Question: I'm really confused about how this code works.
Suppose the Inputs for the list are [ C, B, A, exit].
On the first "for" statement, it will swap around the list positions 0 and 1, which are C and B.
This would lead to a new list with [B, C, A]
However, why is it that on the second set of "for" statements, it would swap around A and B instead of C and A? This can be seen in the photo where the output says that it will swap B and A. I'm so confused as to why it would do that when it should be using positions 1 and 2 of the list instead.
I have tried hand-tracing the code and I always get that C and A should have swapped instead. Can someone help explain it to me? Thank you very much in advance
'''
def bubble(alist):
count = 0
count2 = 0
for length in range(len(list)):
for i in range(len(list) - 1):
if list[i] > list[i + 1]:
print("Swapping", list[i + 1], list[length])
tmp = list[length]
list[length] = list[i+1]
list[i + 1] = tmp
list = []
while True:
val = input()
if val == "exit":
break
list.append(val)
counts = bubble(list)
print(list)
'''

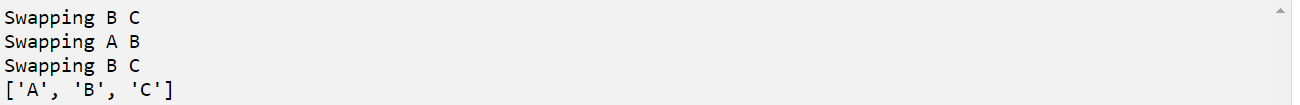
Answer: Your comparison
'''
if list[i] > list[i + 1]:
'''
does not match your swap code
'''
tmp = list[length]
list[length] = list[i+1]
list[i + 1] = tmp
'''
Either change you comparison to
'''
if list[i + 1] > list[length]
'''
or change your swap code to
'''
tmp = list[i + 1]
list[i + 1] = list[i]
list[i] = tmp
'''
Also, you should really never use 'list' as a variable name as it is a <URL>.